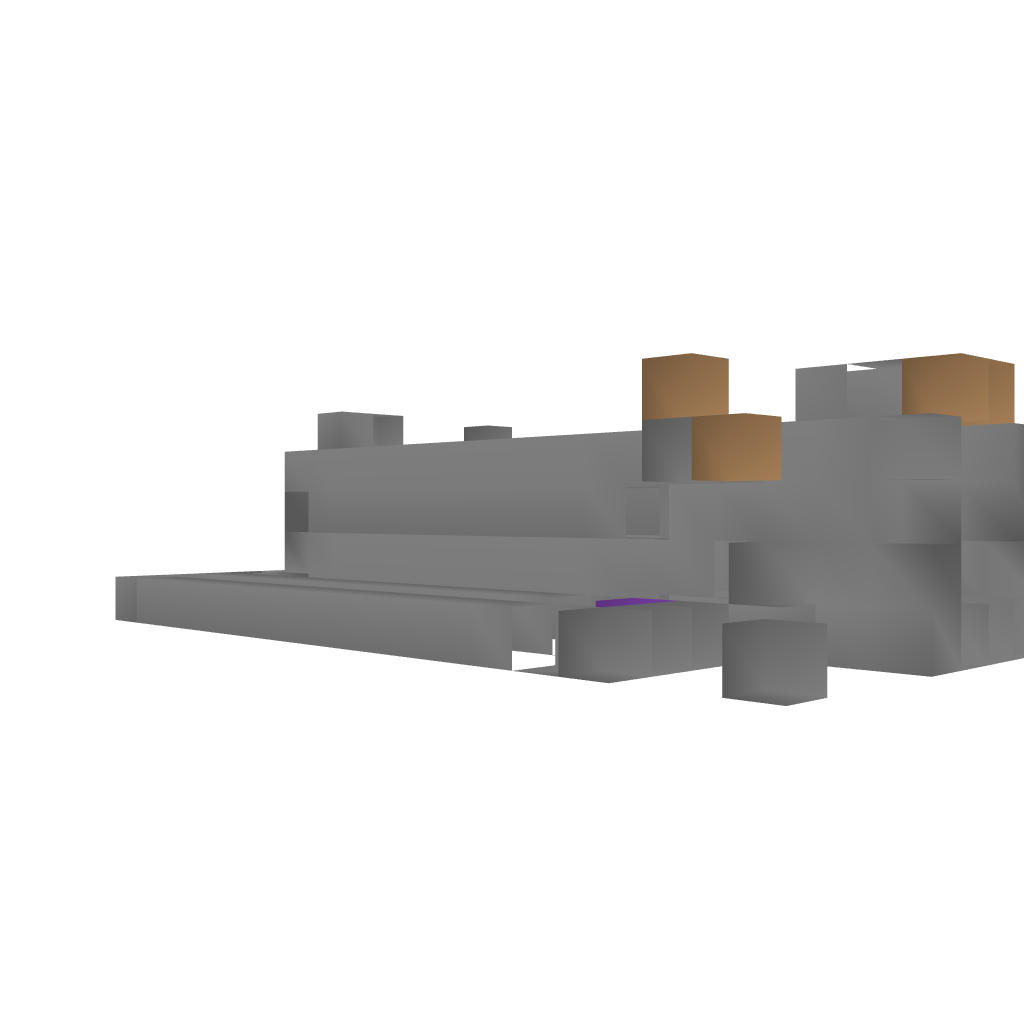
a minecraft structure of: Corridor Run bad low quality